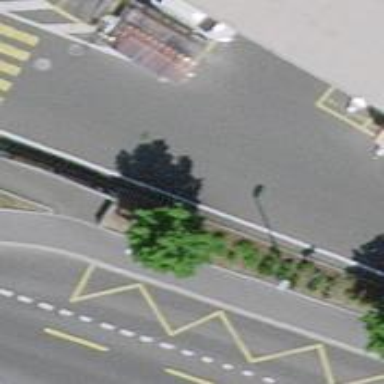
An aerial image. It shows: Parking aisle designated as service road.